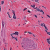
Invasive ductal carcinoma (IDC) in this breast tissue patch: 1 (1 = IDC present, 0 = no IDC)